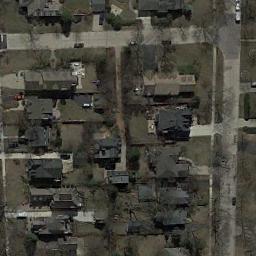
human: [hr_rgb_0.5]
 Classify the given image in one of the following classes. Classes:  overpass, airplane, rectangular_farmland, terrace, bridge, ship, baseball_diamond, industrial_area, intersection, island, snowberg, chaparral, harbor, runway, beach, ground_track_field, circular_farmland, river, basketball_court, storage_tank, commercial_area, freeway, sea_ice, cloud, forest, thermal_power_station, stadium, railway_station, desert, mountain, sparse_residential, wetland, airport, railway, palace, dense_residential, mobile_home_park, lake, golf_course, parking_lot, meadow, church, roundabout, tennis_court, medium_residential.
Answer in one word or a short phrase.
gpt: medium_residential